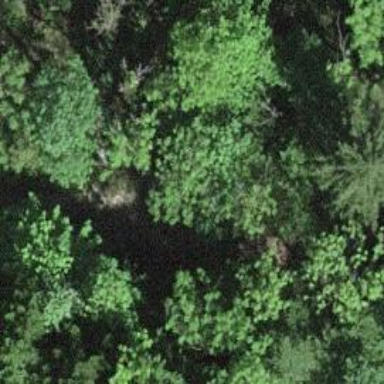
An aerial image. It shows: Culvert tunnel.